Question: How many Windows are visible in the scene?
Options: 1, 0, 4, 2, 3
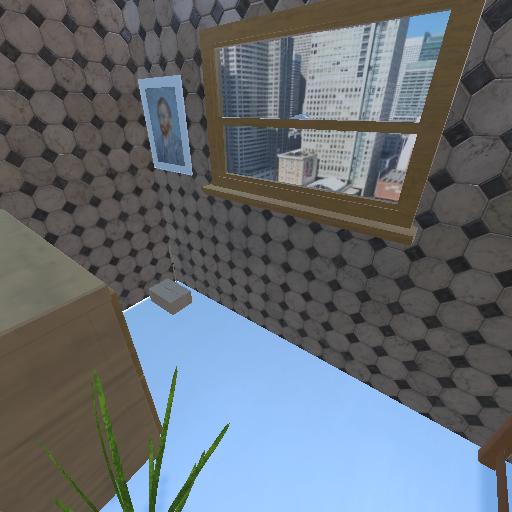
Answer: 1